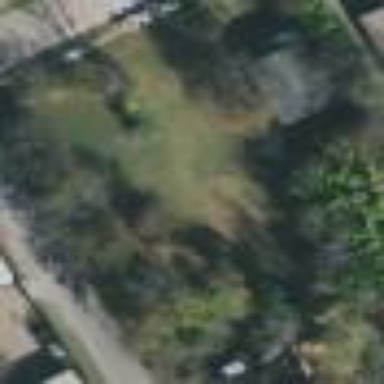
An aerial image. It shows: Grassy plot in zoning area.